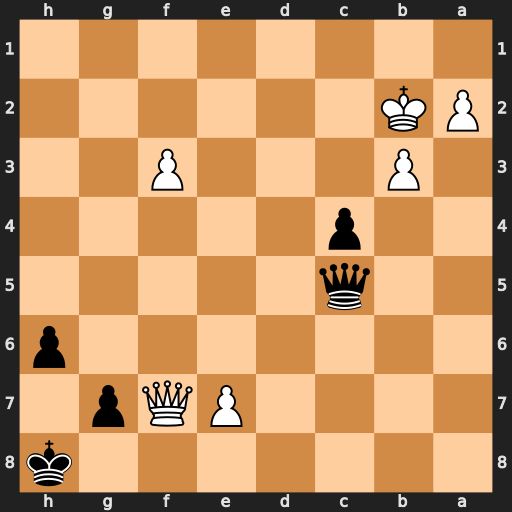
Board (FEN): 7k/4PQp1/7p/2q5/2p5/1P3P2/PK6/8
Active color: b
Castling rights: -
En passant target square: -
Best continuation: Qe5+ Kb1 Qe1+ Kc2 cxb3+ axb3 Qe2+